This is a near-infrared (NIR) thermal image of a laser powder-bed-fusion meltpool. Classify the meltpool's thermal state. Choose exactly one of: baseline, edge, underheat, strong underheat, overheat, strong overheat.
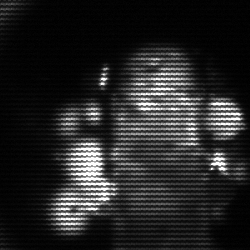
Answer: strong underheat